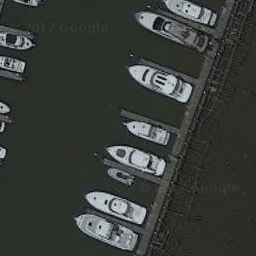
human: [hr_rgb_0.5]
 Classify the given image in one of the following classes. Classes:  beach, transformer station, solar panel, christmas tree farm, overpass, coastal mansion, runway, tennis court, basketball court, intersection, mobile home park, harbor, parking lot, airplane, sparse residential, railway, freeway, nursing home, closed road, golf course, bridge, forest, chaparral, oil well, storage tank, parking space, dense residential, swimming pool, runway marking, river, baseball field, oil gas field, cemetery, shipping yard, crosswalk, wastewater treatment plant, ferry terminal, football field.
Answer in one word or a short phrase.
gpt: harbor